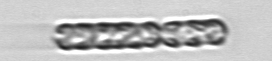
Label: Dactyliosolen_fragilissimus